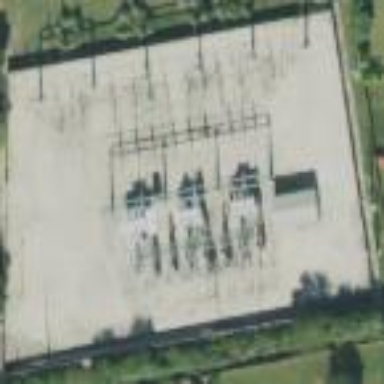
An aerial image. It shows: Outdoor power substation surrounded by fence. The substation operates at the distribution level.